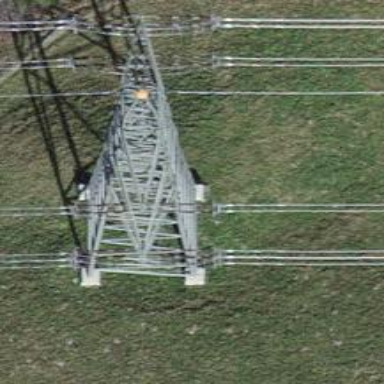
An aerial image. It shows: Towering power structure.